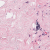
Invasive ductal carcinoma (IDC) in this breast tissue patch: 0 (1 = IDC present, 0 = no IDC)